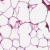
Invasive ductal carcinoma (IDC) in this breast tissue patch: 0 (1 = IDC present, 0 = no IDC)